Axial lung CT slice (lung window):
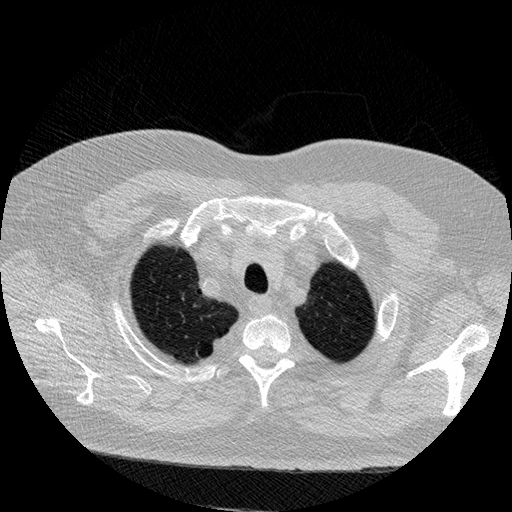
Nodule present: no